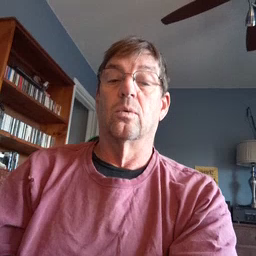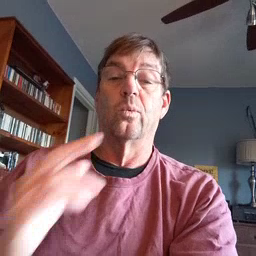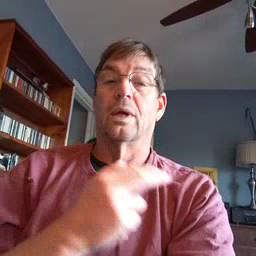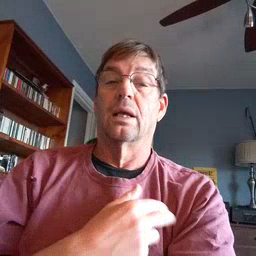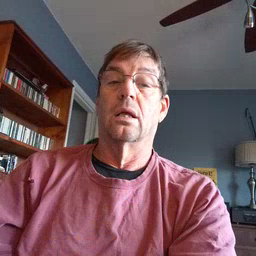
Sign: weus